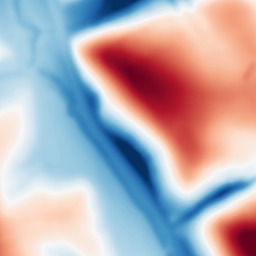
Category: multiscale
Decomposition family: dog
Decomposition parameters: sigma_low: 3
sigma_high: 50
Upsampling method: edge_directed
Upsampling parameters: scale: 4
Upsampling scale: 4